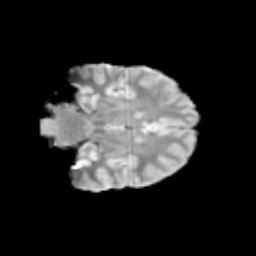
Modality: T2w
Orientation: coronal
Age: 13
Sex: male
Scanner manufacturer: siemens
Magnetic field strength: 3 T
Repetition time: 3.8 s
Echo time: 0.07 s